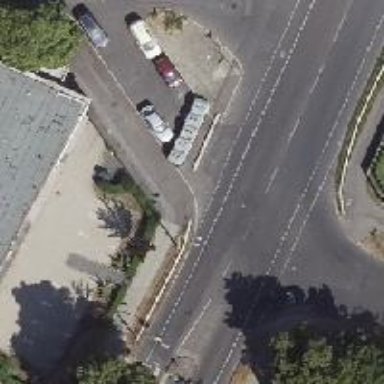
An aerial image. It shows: Secondary road with asphalt surface. It has separate sidewalks on both sides and dedicated cycle lanes. The lanes are marked with lane markings.